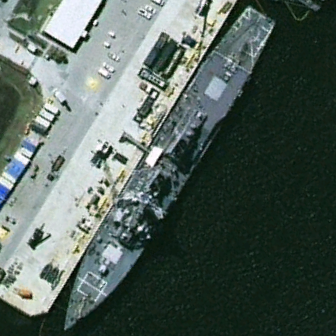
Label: Arleigh_Burke-class_destroyer